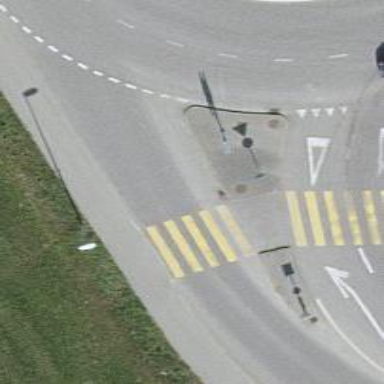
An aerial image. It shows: Uncontrolled zebra crossing on the road.